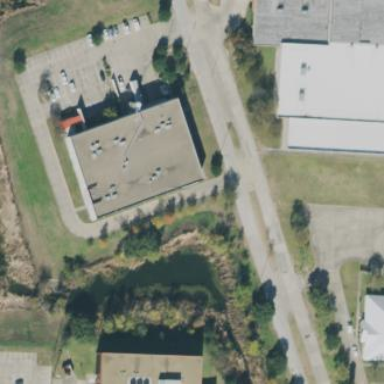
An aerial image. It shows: Warehouse.